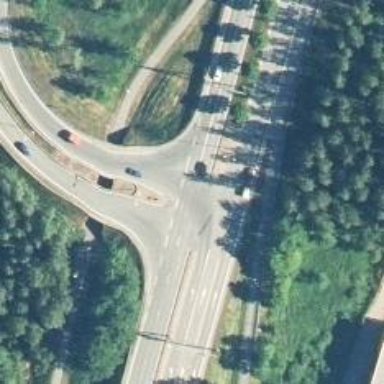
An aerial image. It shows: Primary road with asphalt surface.